Question: I'm unfamiliar with PyQt and QColumnView, how do I make it so that we get a "description" of whatever the user selects and not another row of items that I can click on extending the column view?
'''
class Ui_MainWindow(object):
def setupUi(self, MainWindow):
MainWindow.setObjectName("MainWindow")
MainWindow.resize(423, 390)
self.centralwidget = QtWidgets.QWidget(MainWindow)
self.centralwidget.setObjectName("centralwidget")
self.add_btn = QtWidgets.QPushButton(self.centralwidget)
self.add_btn.setGeometry(QtCore.QRect(334, 345, 75, 23))
self.add_btn.setObjectName("add_btn")
self.auto_btn = QtWidgets.QPushButton(self.centralwidget)
self.auto_btn.setGeometry(QtCore.QRect(245, 345, 81, 23))
self.auto_btn.setObjectName("auto_btn")
self.auto_num = QtWidgets.QLineEdit(self.centralwidget)
self.auto_num.setGeometry(QtCore.QRect(141, 346, 99, 20))
self.auto_num.setText("")
self.auto_num.setClearButtonEnabled(False)
self.auto_num.setObjectName("auto_num")
self.columnView = QtWidgets.QColumnView(self.centralwidget)
self.columnView.setGeometry(QtCore.QRect(10, 10, 399, 320))
self.columnView.setObjectName("columnView")
model = QtGui.QStandardItemModel()
for i in 'abcd':
group = QtGui.QStandardItem(i)
model.appendRow(group)
self.columnView.setModel(model)
MainWindow.setCentralWidget(self.centralwidget)
self.retranslateUi(MainWindow)
QtCore.QMetaObject.connectSlotsByName(MainWindow)
def retranslateUi(self, MainWindow):
_translate = QtCore.QCoreApplication.translate
MainWindow.setWindowTitle(_translate("MainWindow", "MainWindow"))
self.add_btn.setText(_translate("MainWindow", "Add Item"))
self.auto_btn.setText(_translate("MainWindow", "Auto-populate"))
'''
this is how i want it to appear

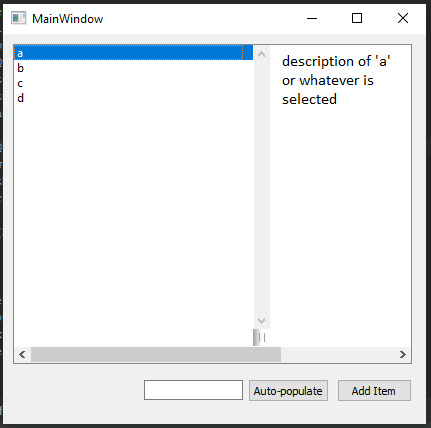
Answer: I don't need to use QColumnView, just QListView + QTextEdit and associate a role for the description, so when the selection changes, change the text shown in the QTextEdit.
'''
from PyQt5 import QtCore, QtGui, QtWidgets
DescriptionRole = QtCore.Qt.UserRole + 1000
class MainWindow(QtWidgets.QMainWindow):
def __init__(self, parent=None):
super().__init__(parent)
self.listview = QtWidgets.QListView()
self.textedit = QtWidgets.QTextEdit(readOnly=True)
self.model = QtGui.QStandardItemModel()
self.listview.setModel(self.model)
data = [
("a", "description of 'a'"),
("b", "description of 'b'"),
("c", "description of 'c'"),
("d", "description of 'd'"),
]
for text, description in data:
group = QtGui.QStandardItem(text)
group.setData(description, DescriptionRole)
self.model.appendRow(group)
self.listview.selectionModel().selectionChanged.connect(
self.on_selection_changed
)
central_widget = QtWidgets.QWidget()
self.setCentralWidget(central_widget)
hlay = QtWidgets.QHBoxLayout(central_widget)
hlay.addWidget(self.listview)
hlay.addWidget(self.textedit)
@QtCore.pyqtSlot()
def on_selection_changed(self):
indexes = self.listview.selectedIndexes()
if indexes:
index = indexes[0]
description = index.data(DescriptionRole)
self.textedit.setPlainText(description)
if __name__ == "__main__":
import sys
app = QtWidgets.QApplication(sys.argv)
w = MainWindow()
w.show()
sys.exit(app.exec_())
'''